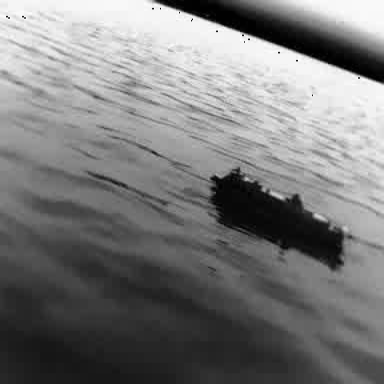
There is a container_ship in the infrared image.